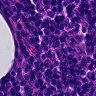
Metastatic tissue present: no